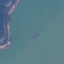
Label: SeaLake